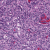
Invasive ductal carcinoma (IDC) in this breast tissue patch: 0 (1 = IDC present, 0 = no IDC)